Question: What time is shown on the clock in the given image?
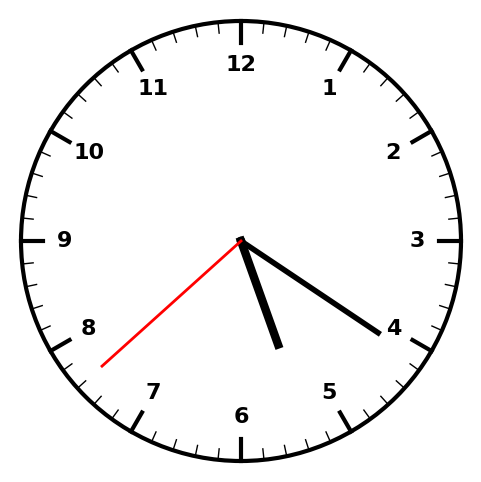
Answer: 05:20:38